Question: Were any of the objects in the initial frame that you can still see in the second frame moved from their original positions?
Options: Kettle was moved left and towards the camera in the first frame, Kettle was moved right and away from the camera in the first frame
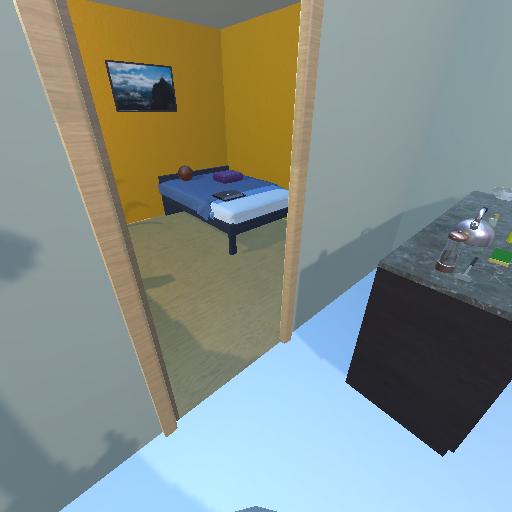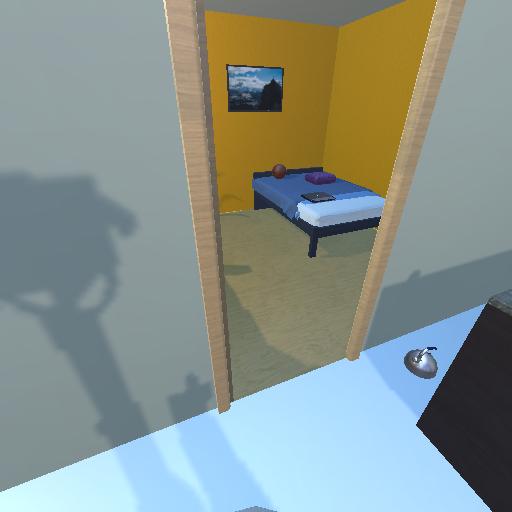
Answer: Kettle was moved left and towards the camera in the first frame